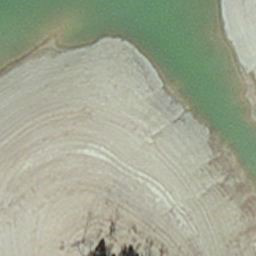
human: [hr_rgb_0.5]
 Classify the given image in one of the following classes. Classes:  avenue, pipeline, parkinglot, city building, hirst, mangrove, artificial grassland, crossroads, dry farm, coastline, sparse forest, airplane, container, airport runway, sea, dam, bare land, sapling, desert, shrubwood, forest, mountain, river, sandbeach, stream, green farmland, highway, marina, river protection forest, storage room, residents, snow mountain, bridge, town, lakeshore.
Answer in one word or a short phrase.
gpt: hirst